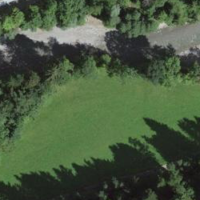
EUNIS habitat code: 43
Species observed at this site:
Lamium galeobdolon